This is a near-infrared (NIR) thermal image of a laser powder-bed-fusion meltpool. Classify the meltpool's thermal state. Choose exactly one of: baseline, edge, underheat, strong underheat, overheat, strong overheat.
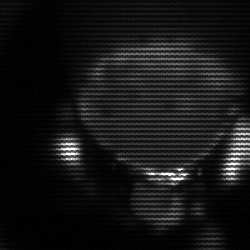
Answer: edge